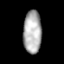
Tissue: lung
Cell type: Endothelial cells
Senescence score: 0.6184
Nuclear area (px): 769
Mean DAPI intensity: 173.296